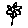
Label: flower